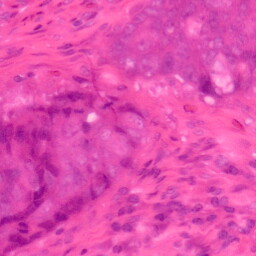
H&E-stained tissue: Colon